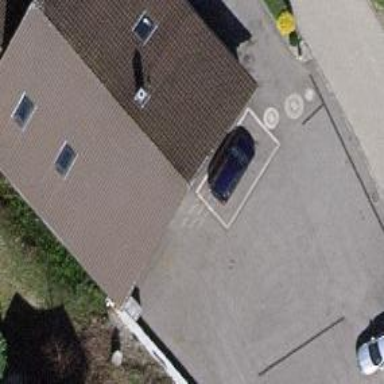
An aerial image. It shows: Car shop.